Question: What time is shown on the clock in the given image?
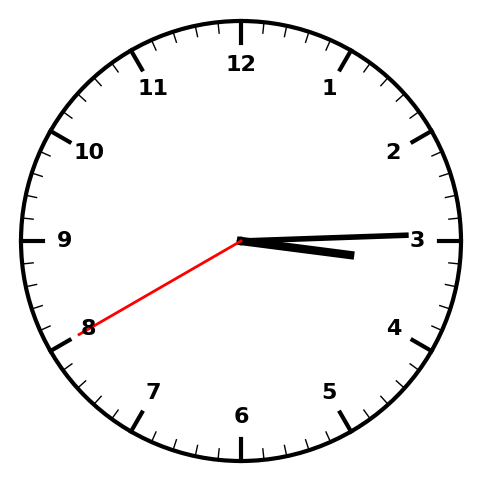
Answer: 03:14:40